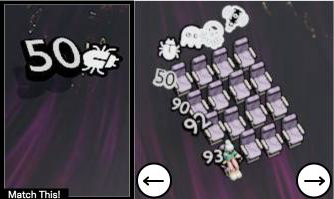
Task: seats
Answer: no